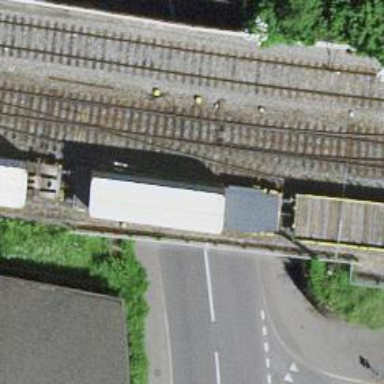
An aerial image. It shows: Railway bridge with electrified contact line. There is one track on the bridge.